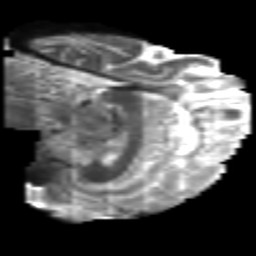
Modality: T2w
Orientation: sagittal
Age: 35
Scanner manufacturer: philips
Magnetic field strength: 3 T
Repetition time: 8.591 s
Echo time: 0.1268 s